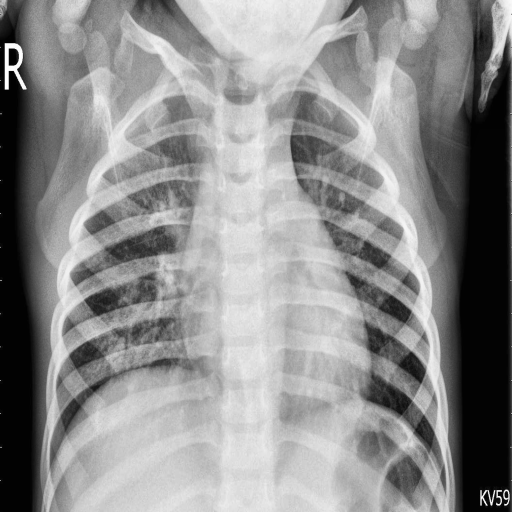
Finding: PNEUMONIA